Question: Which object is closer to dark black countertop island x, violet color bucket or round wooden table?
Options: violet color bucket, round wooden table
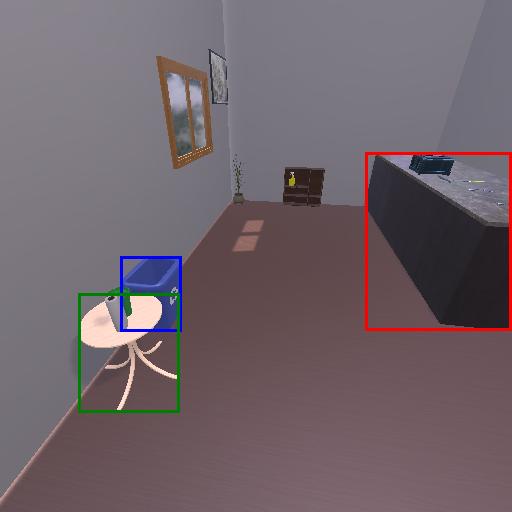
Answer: violet color bucket